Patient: sex M, age 78
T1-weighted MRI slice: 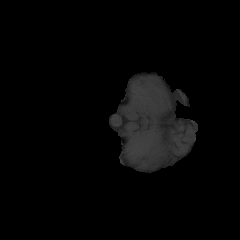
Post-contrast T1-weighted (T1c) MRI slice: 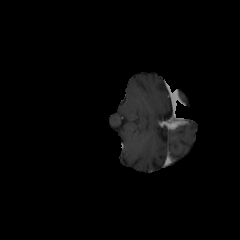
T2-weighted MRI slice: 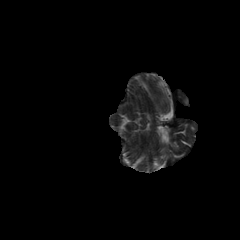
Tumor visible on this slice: no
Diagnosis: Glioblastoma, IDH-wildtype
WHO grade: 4